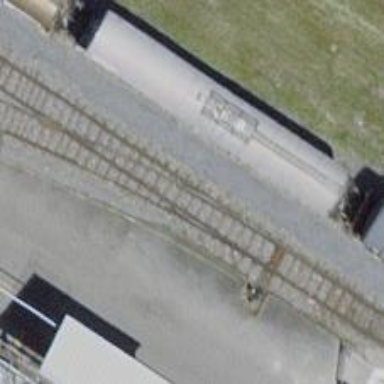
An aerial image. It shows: Railway switch.